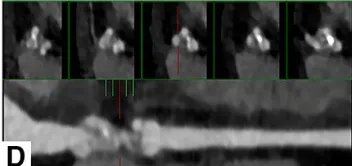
Computed tomography coronary angiography shows the WCA in the right coronary artery. (D) Consecutive cross-sectional images at the lesion site showed twisting and multiple small channels.
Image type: radiology (ct)